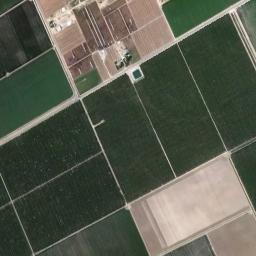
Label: rectangular_farmland